Question: I am working on to create a calculator but have some issue in showing the decimal part after the number. I have .

On Pressing 1 it will show 0.01
Then onPressing 2 o/p 0.12
Then onPressing 3 o/p 1.23
Like that we will add show the numbers on the screen. Below is the code i am using to do this task
'''
@Override
public void onClick(View v) {
switch (v.getId()) {
case R.id.number1:
calcValue(.01);
break;
case R.id.number2:
calcValue(.02);
break;
case R.id.number3:
calcValue(.03);
break;
case R.id.number4:
calcValue(.04);
break;
case R.id.number5:
calcValue(.05);
break;
case R.id.number6:
calcValue(.06);
break;
case R.id.number7:
calcValue(.07);
break;
case R.id.number8:
calcValue(.08);
break;
case R.id.number9:
calcValue(.09);
break;
case R.id.number0:
enteredAmt = enteredAmt * 10.0 +(.0 * 100)/ 100.0;
roundEnteredPrice();
roundMyData(enteredAmt,2);
System.out.println("enteredAmt before:"+enteredAmt);
enteredAmt = (enteredAmt*100.0)/100.0;
System.out.println("enteredAmt after:"+enteredAmt);
valueEnteredTextview.setText(""+enteredAmt);
break;
case R.id.number00:
enteredAmt = enteredAmt * 100.0 + Math.floor(.0 * 100)/ 100.0;
roundEnteredPrice();
roundMyData(enteredAmt,2);
System.out.println("enteredAmt before:"+enteredAmt);
enteredAmt = (enteredAmt*100.0)/100.0;
System.out.println("enteredAmt after:"+enteredAmt);
valueEnteredTextview.setText(""+enteredAmt);
break;
case R.id.backspaceButton:
enteredAmt = 0.00;
valueEnteredTextview.setText("$" +0.00);
break;
}
private void calcValue(double d) {
enteredAmt = enteredAmt + Math.floor(d * 100)/ 100.0;
System.out.println("enteredAmt befor:"+enteredAmt);
enteredAmt = (Math.floor(enteredAmt*100.0)/100.0);
System.out.println("enteredAmt after:"+enteredAmt);
valueEnteredTextview.setText(""+enteredAmt);
}
private void roundEnteredPrice() {
BigDecimal bd = new BigDecimal(enteredAmt);
BigDecimal res = bd.setScale(2, RoundingMode.FLOOR);
System.out.println("Big Decimal" + res.toPlainString());
double entered = Double.parseDouble(res.toPlainString());
System.out.println("Entered Amount: "+entered);
}
private void roundMyData(double enteredAmt2, int numberOfDigitsAfterDecimal) {
double p = (float)Math.pow(10,numberOfDigitsAfterDecimal);
enteredAmt2 = enteredAmt2 * p;
double tmp = Math.floor(enteredAmt2)/p;
System.out.println("~~~~~~tmp~~~~~"+tmp);
'''
Now my issue is
Like if i have entered 1,2,0 the but
If i press next digit then it shows the zero like i press 4 then output is 12.04
I have tried with Big Decimal also it gives us the zero but proved some wired result sometimes like if i enter 1,0,2,0 expected value is 10.20 but it gives value as 10.19.
Suggest me something to do that and where i am doing wrong.
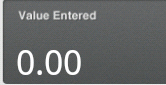
Answer: use 'String.Format'
'''
String value = String.format(Locale.ENGLISH, "%.2f", yourValue);
'''